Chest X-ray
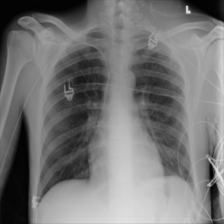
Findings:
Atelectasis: negative
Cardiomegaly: negative
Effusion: negative
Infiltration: negative
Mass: negative
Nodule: negative
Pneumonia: negative
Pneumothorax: negative
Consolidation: negative
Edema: negative
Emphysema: negative
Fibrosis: negative
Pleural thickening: negative
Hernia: negative